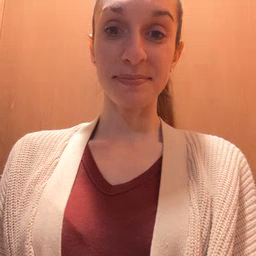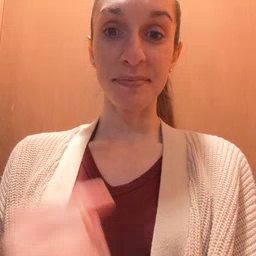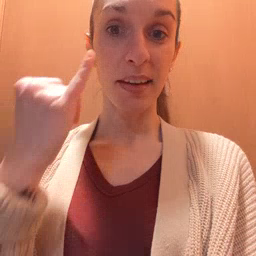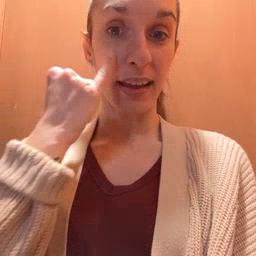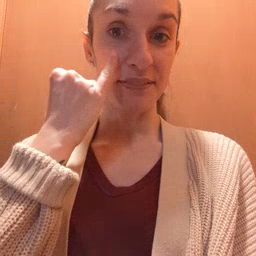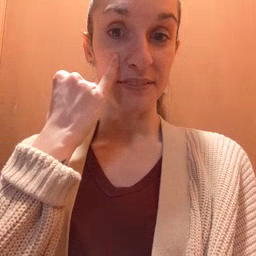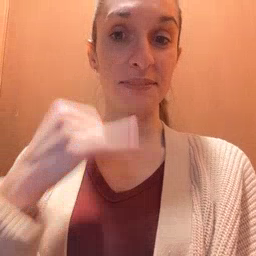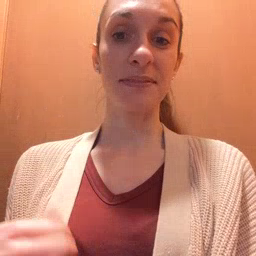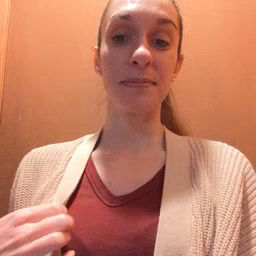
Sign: if